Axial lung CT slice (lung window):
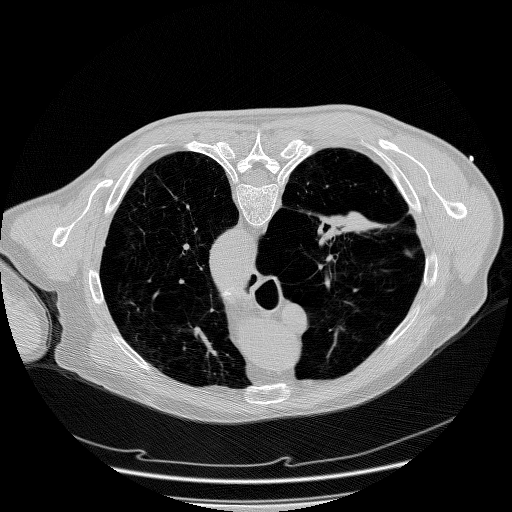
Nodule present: no